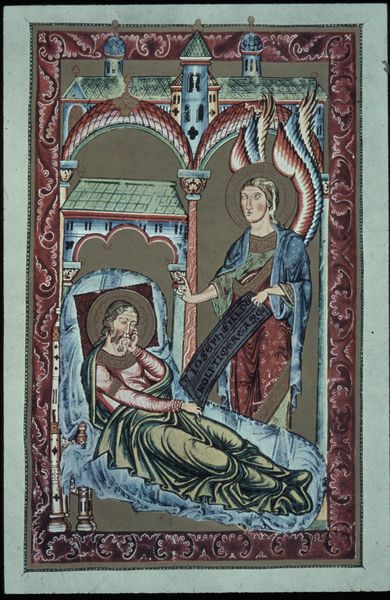
Titel: Evangelistar
Institution: Brandenburg, Domarchiv
Schlagwörter: blau, flügel, hand, mann, stadt, dach, rot, rahmen, engel, rundbogen, kreuz, türme, traum, seite, text, liege, heiligenschein, mittelalter, heiliger, schriftrolle, josef, buchmalerei, kodex, siege, liegstatt